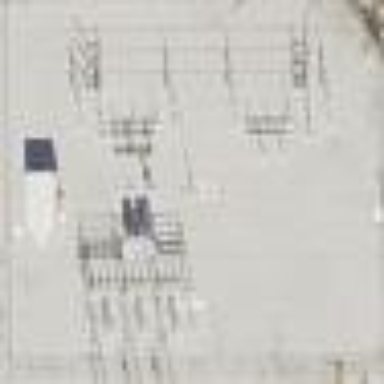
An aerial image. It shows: Distribution substation surrounded by fence.